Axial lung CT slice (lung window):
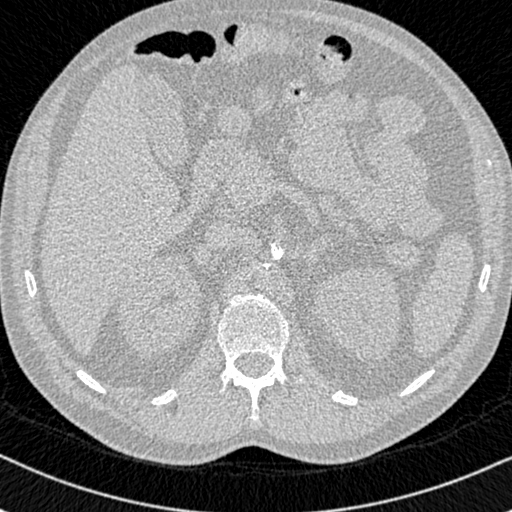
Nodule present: no